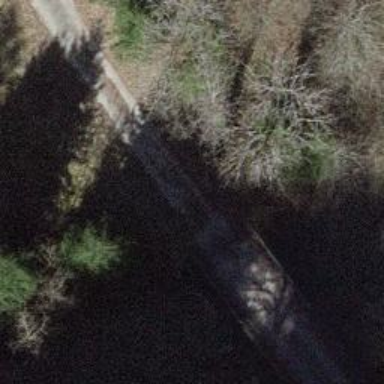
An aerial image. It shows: Track road on concrete bridge with grade 1 track type.